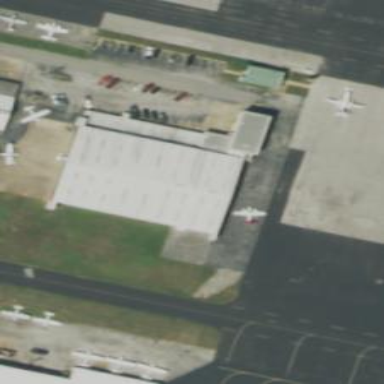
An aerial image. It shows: Hangar.